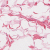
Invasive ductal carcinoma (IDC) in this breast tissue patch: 0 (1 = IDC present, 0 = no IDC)